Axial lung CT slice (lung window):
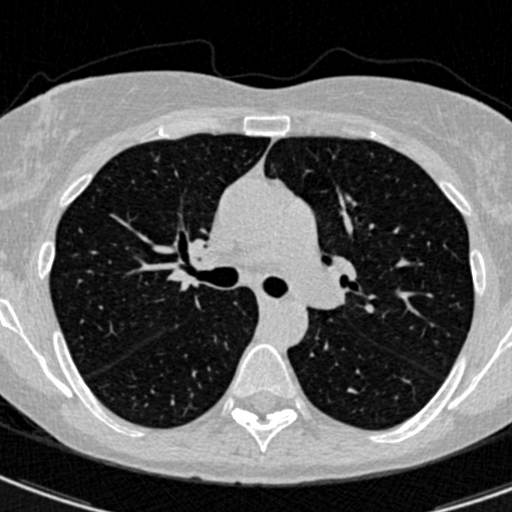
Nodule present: no